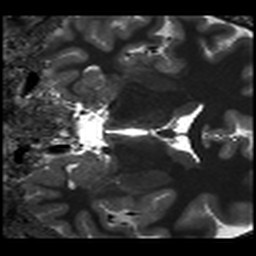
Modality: T1map
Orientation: coronal
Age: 31
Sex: female